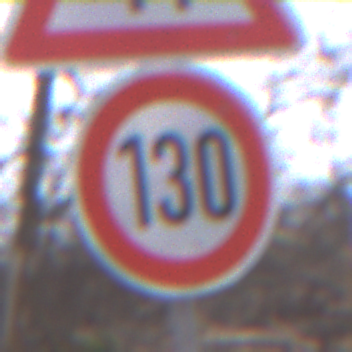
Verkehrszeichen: Geschwindigkeit130
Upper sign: EinseitigVerengteFahrbahnRechts
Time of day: Midday
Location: Outdoor (Nature)
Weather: Overcast
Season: Autumn
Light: Natural